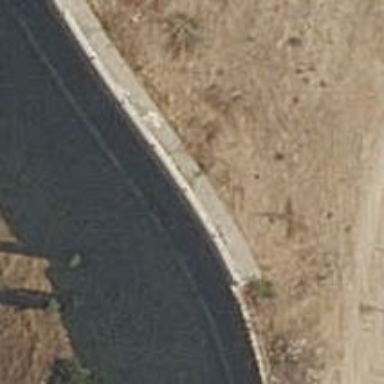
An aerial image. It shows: Concrete retaining wall.